一年级 · 组合几何学
按规律画图。(6 分)

(2) 於 D D 於 D D 於 D ( ) （）

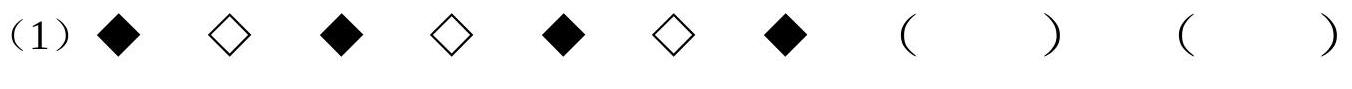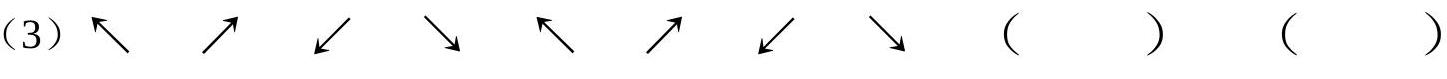
答案: 详解$(1) \diamond \quad \vee$_